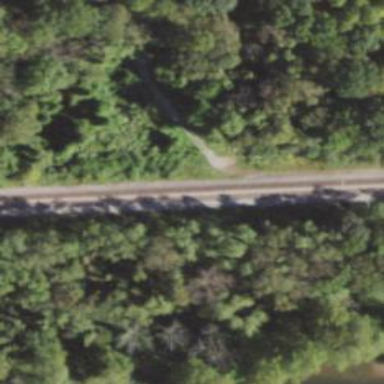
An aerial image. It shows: Railway with two tracks.